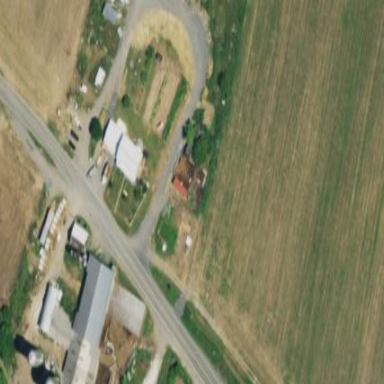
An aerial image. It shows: Farmyard area.